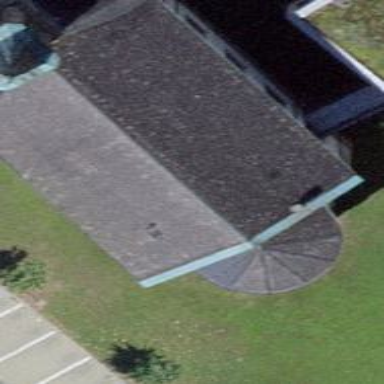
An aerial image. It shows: Building with pointy roof.